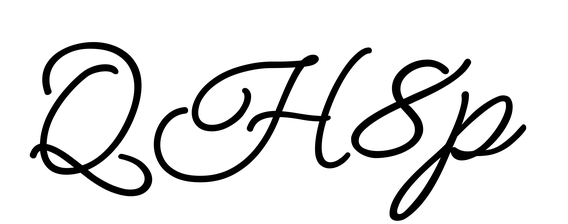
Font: MeowScript-Regular